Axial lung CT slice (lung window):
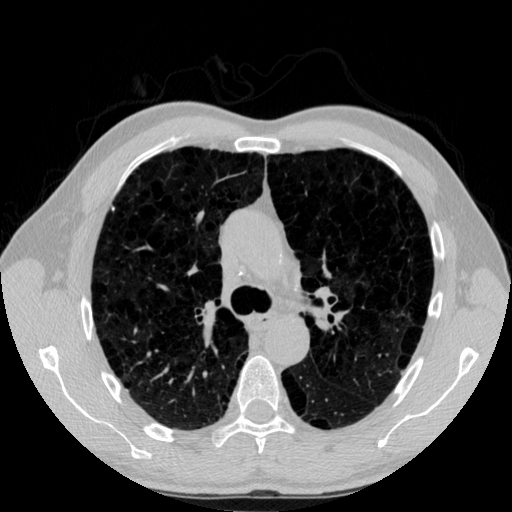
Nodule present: no